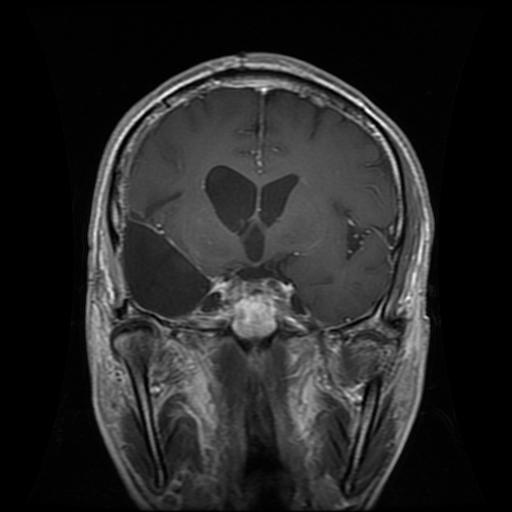
Label: glioma